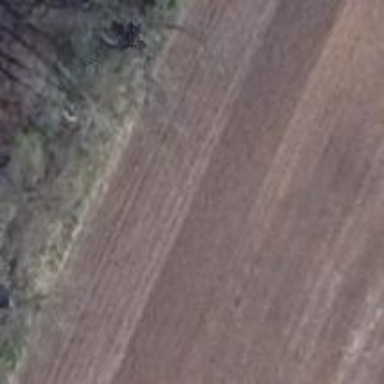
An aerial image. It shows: Row of deciduous broadleaved trees.